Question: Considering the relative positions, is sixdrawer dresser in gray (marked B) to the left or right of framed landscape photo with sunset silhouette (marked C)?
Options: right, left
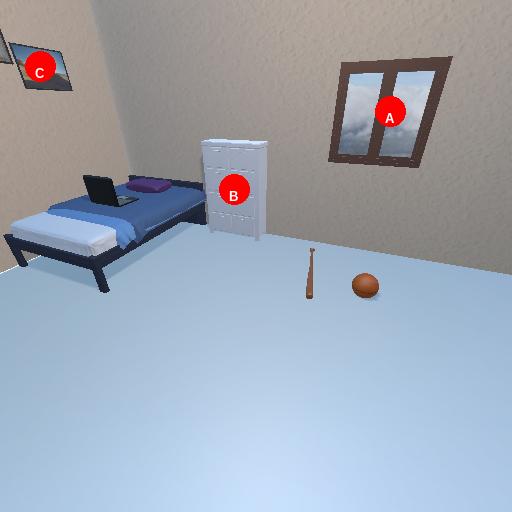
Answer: right